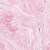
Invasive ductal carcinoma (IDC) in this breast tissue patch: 0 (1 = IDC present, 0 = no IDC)